Interaction volume radius: 10 \u00c5
Interaction volume height: 35 \u00c5
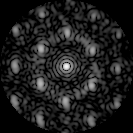
Disorder parameter: 0.4812